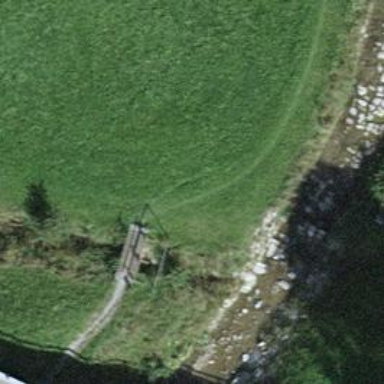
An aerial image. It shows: Bridge over unpaved path.